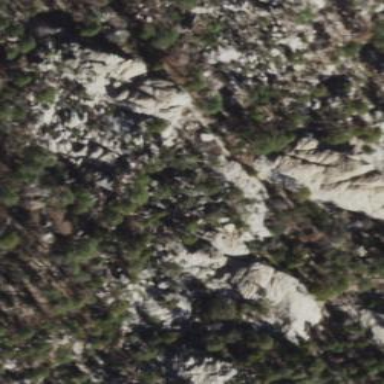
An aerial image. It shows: Landscape of bare rock.